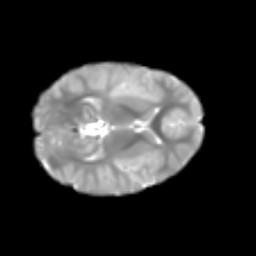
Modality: T2w
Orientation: axial
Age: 6
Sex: male
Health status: healthy